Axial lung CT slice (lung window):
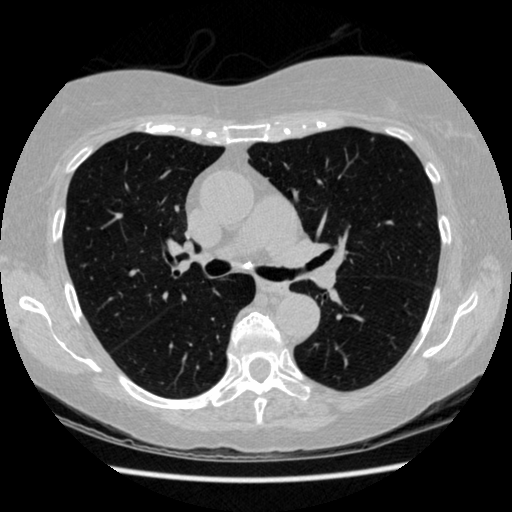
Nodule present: yes
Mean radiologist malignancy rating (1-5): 1